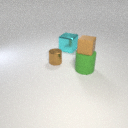
large green rubber cylinder to the right of small brown metal cylinder